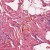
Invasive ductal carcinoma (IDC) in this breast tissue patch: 0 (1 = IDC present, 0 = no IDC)